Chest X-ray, AP view. Patient: 13 years old, sex M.
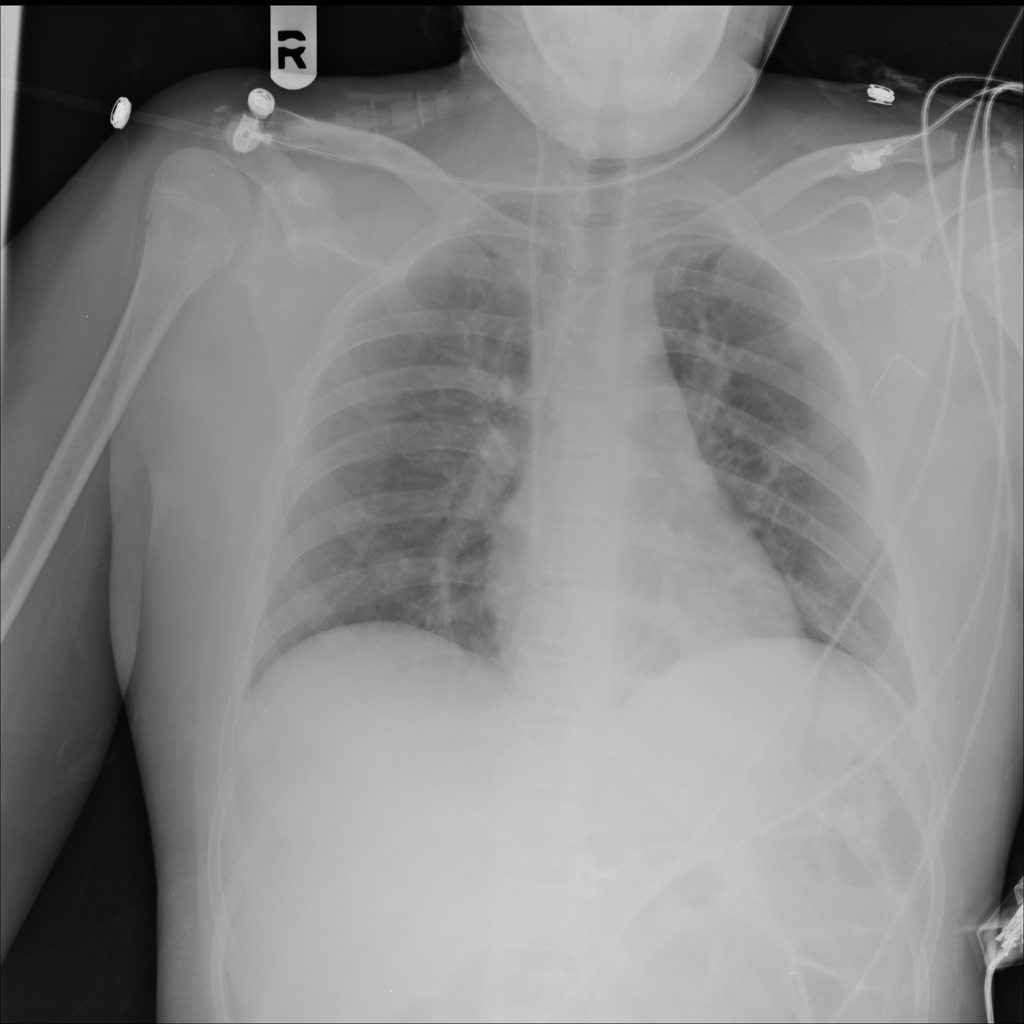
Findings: No Finding